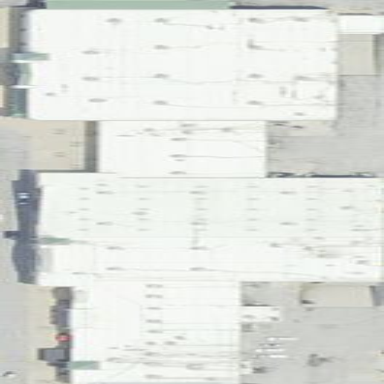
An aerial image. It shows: Commercial building.